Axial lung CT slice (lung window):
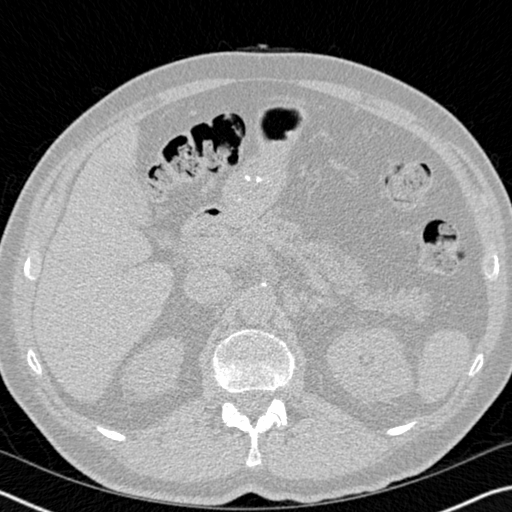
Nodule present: no